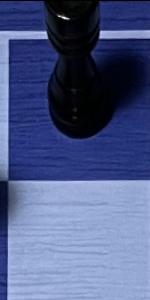
Label: Empty